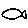
Label: fish